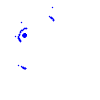
Particle: pion